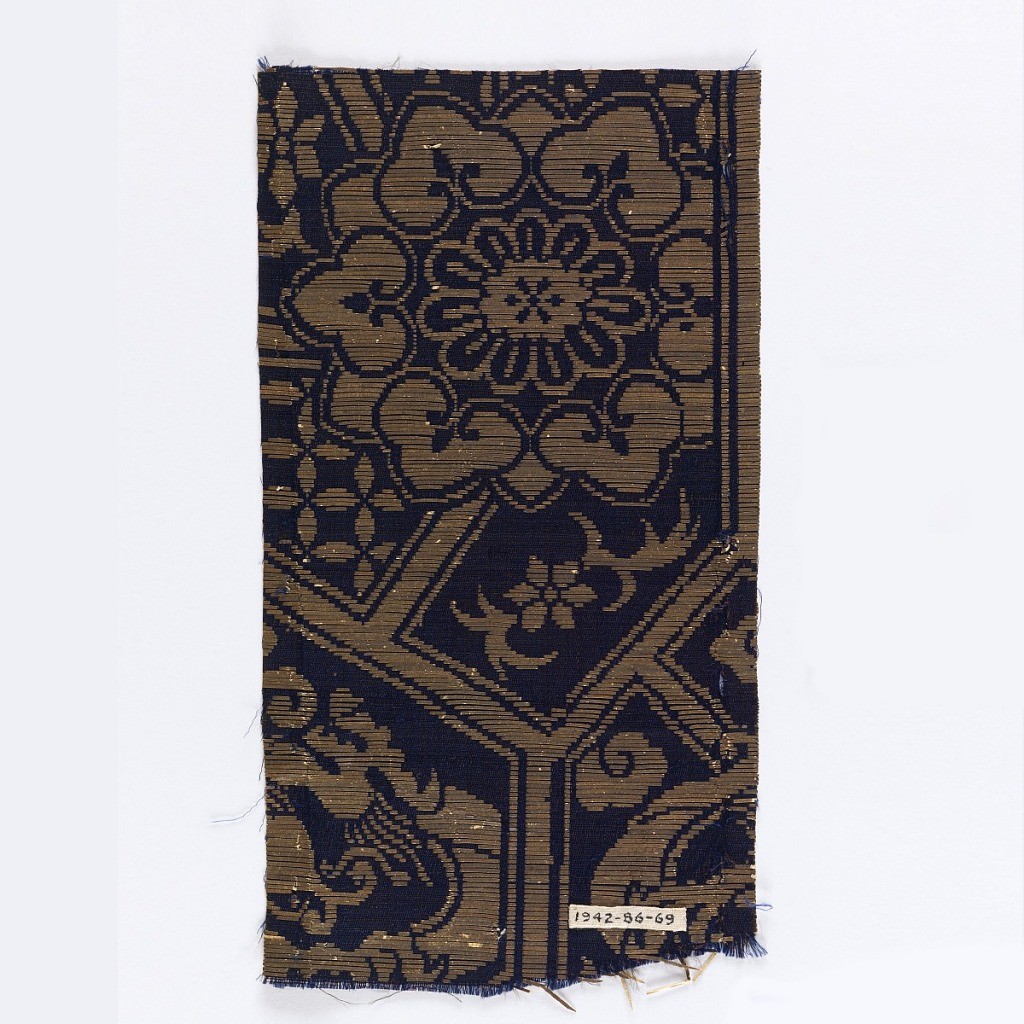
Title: Textile
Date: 19th century
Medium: silk, paper with applied gold foil Technique: plain compound twill
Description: Only fragment of design remains. Large conventional rosettes in extra wefts of broad paper gold strips on dark blue ground.